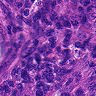
Metastatic tissue present: yes